Lunar surface albedo tile
Center latitude: 32.208
Center longitude: 23.626
Resolution (meters per pixel, mean): 146.84
Tile area (km^2): 21971.52
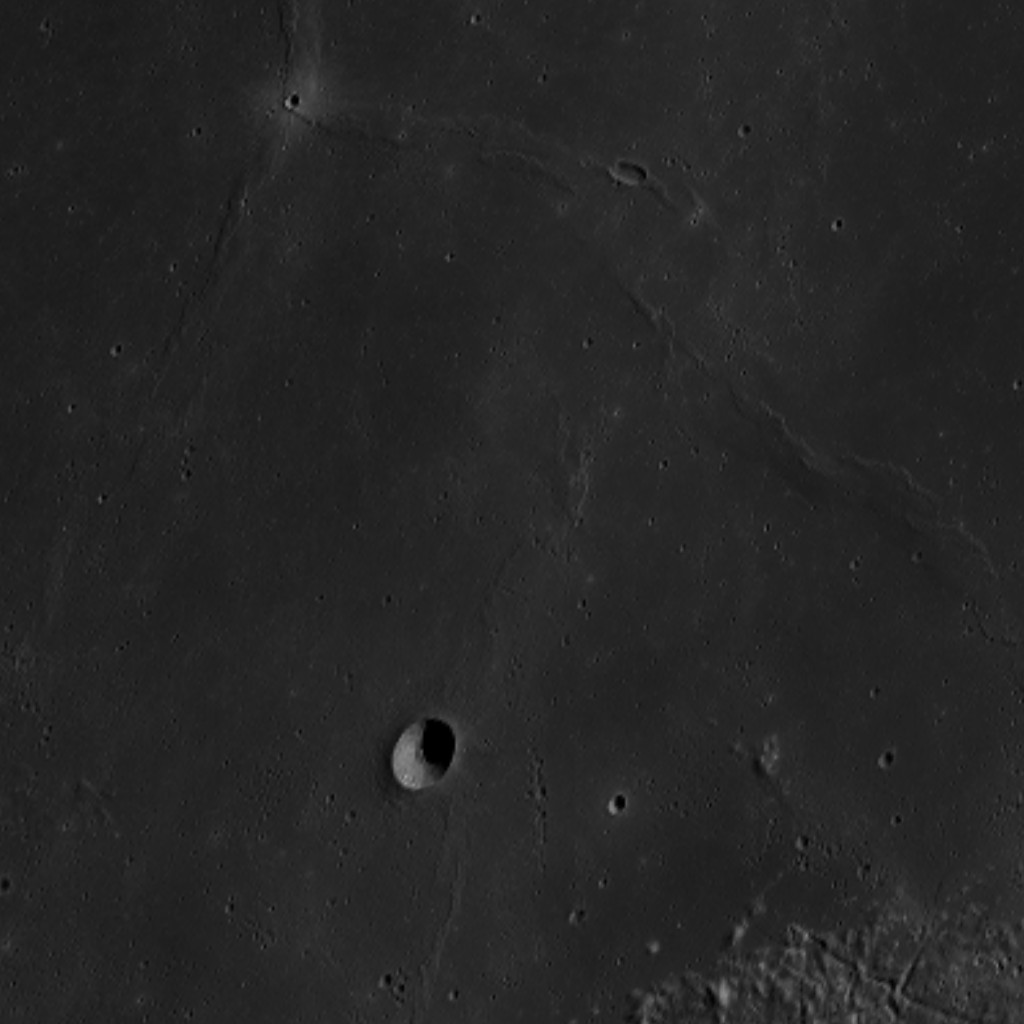